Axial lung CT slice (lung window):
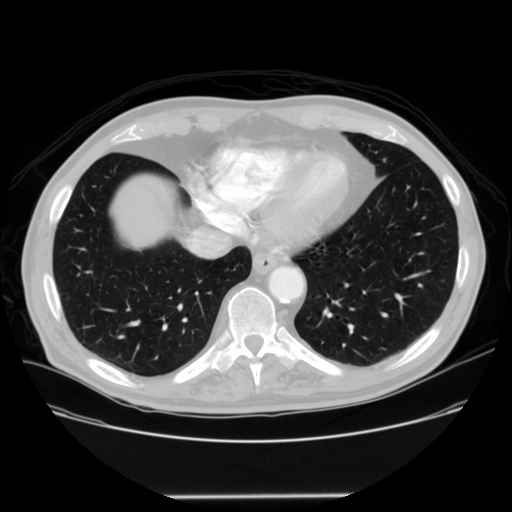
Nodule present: no